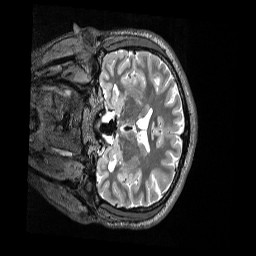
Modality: T2w
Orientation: coronal
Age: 26
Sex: male
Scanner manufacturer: siemens
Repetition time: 3.2 s